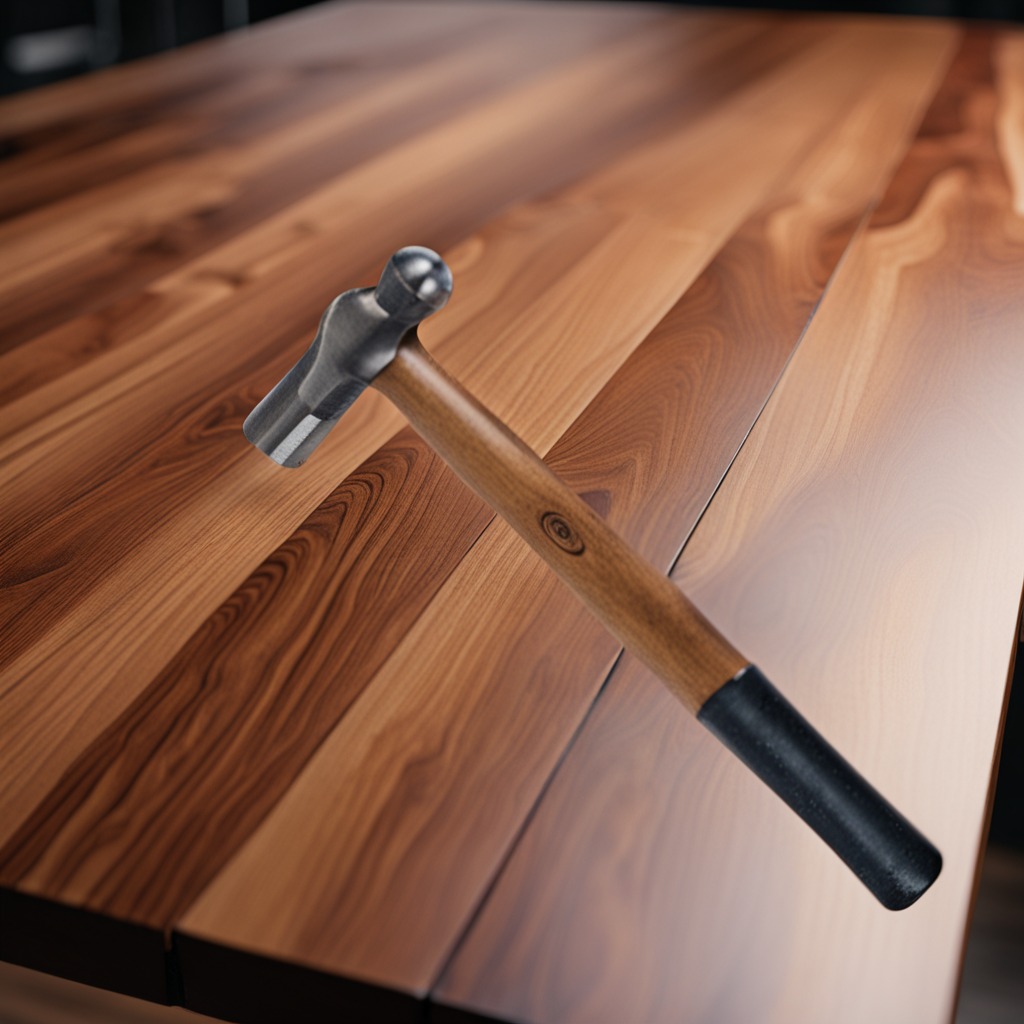
A hammer is lying on a wooden table in a carpentry studio.